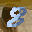
Label: 8